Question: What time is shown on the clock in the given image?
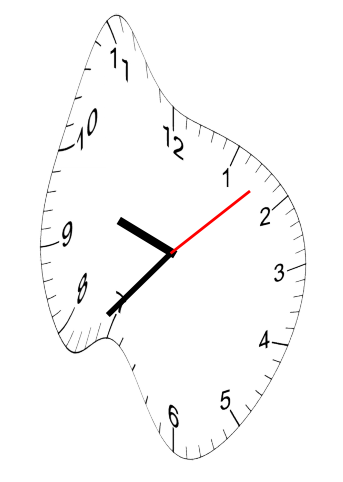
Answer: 09:37:08